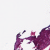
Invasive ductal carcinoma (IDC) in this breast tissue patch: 0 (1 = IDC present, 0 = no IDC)